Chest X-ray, PA view. Patient: 35 years old, sex F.
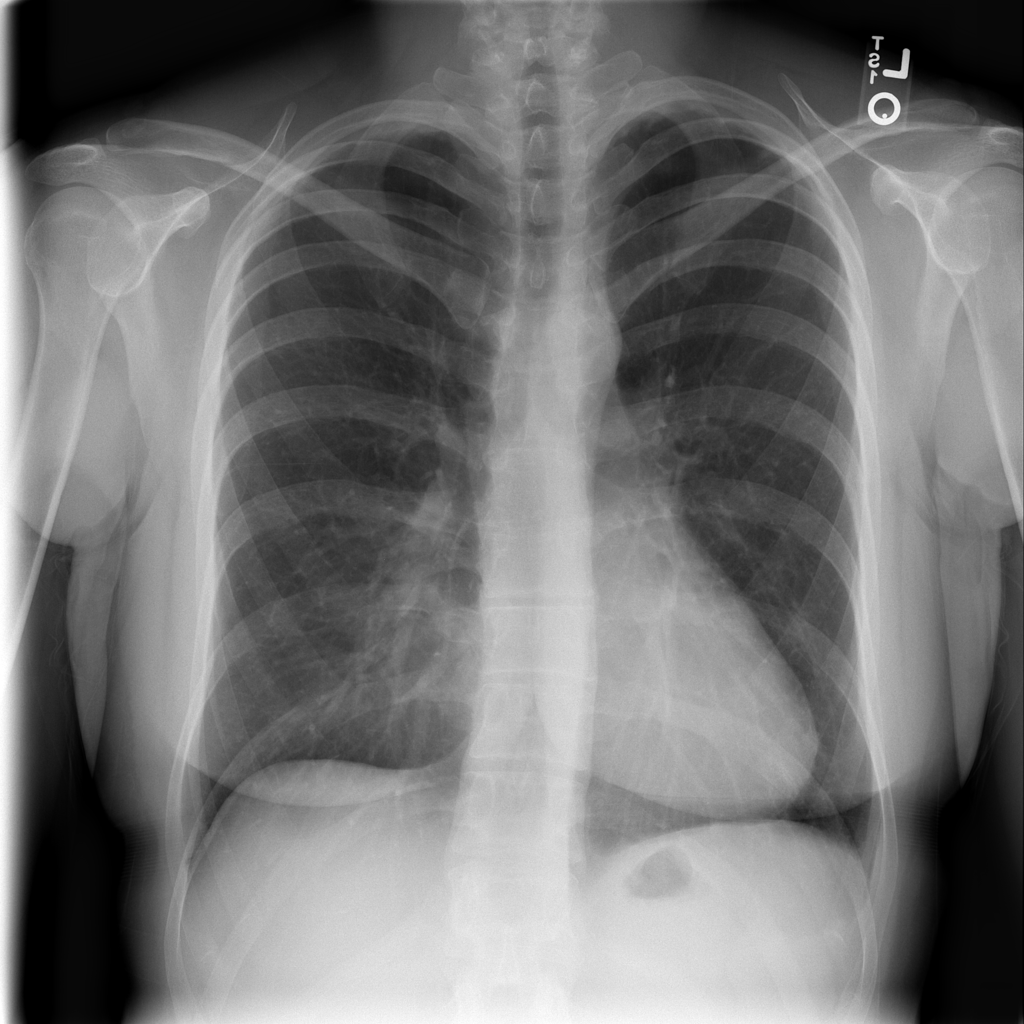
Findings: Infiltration